Question: Once I asked this same question but now I can give a test case for it.
The problem resides in debugging in Eclipse PDT when the page sends multiple requests to the server's dynamic pages. Consider a web page as follow:
'''
<!DOCTYPE html>
<html>
<head>
<meta http-equiv="Content-Type" content="text/html; charset=UTF-8"/>
<script src="link-to-jquery/jquery-1.7.2.min.js"></script>
<script>
$(document).ready(function() {
var list = $("ol");
for (var i=0; i<20; i++) {
list.append($('<li><img src="/img.php?'+i+'" /></li>'));
}
});
</script>
</head>
<body>
<ol>
</ol>
</body>
</html>
'''
In above page, JQuery is used only to prevent browser from caching the images. And the the 'img.php' reads like this:
'''
<?php
readfile('some_image.jpg');
'''
When I try to debug the first page in the Eclipse PDT, using Zend Debugger, only the first 'img.php' request is made and others are dismissed. A sample output is shown in the attached image file. In the presented case, not loading an image file won't prevent you from debugging the rest of project. But once there's a javascript file which isn't loaded because of this problem, the rest of project won't work as it has to. Does anyone know how can I debug such a page?
Here are my specifications:
- - - -

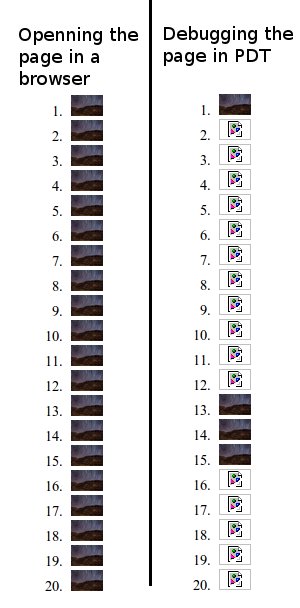
Answer: I found that this problem is specific to Zend Debugger and XDebug works smoothly.
+1 for XDebug, -1 for Zend Debugger